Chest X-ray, PA view. Patient: 33 years old, sex F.
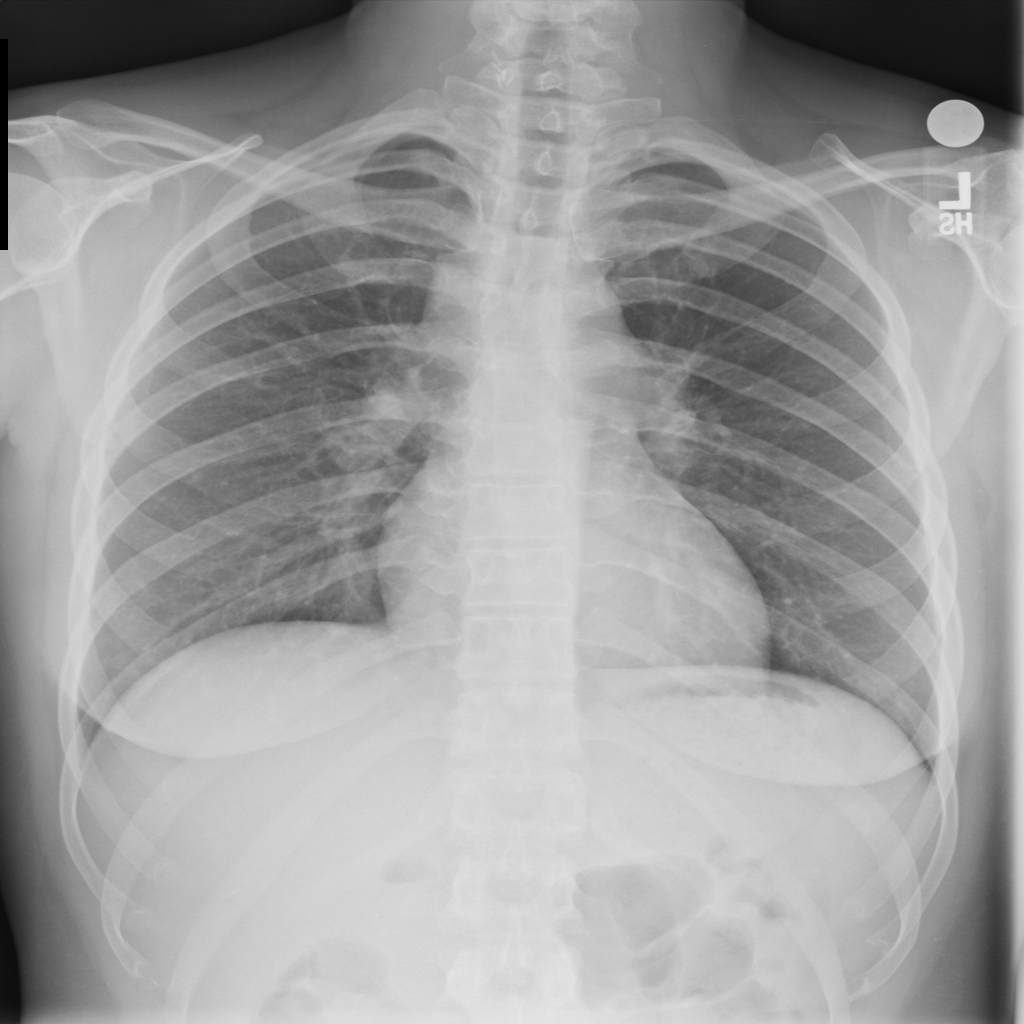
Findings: No Finding